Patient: sex M, age 68
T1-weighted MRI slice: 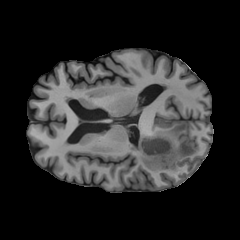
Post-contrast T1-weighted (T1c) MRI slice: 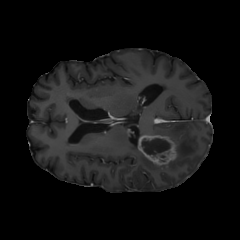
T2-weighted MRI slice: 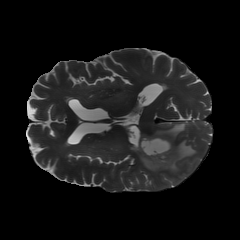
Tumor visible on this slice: yes
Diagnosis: Glioblastoma, IDH-wildtype
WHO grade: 4